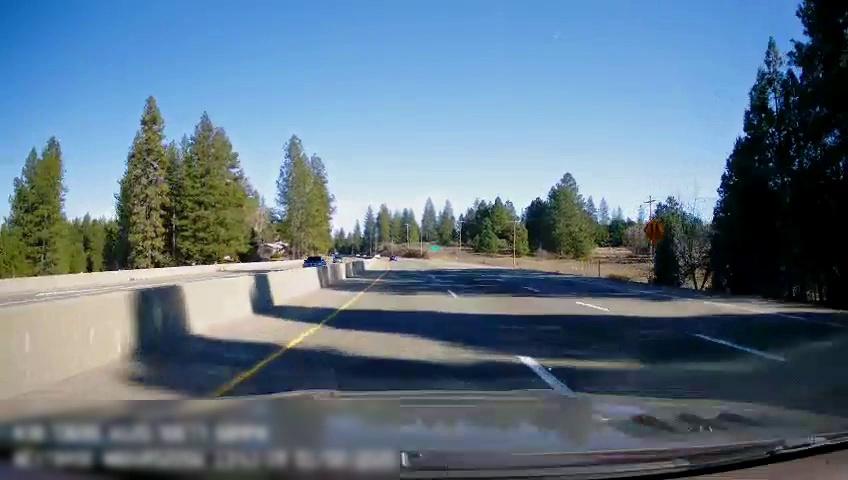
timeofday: Day
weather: Sunny
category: Drivable Space
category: Drivable Space
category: Vehicles | Car
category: Vehicles | Car
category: Lanes | Opposite Lane
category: Lanes | Current Lane
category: Lanes | Alternate Lane
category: Lanes | Alternate Lane
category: Lanes | Current Lane
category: Lanes | Opposite Lane
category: Traffic | Signs
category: Traffic | Signs